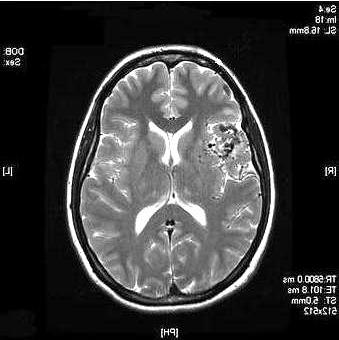
Label: notumor